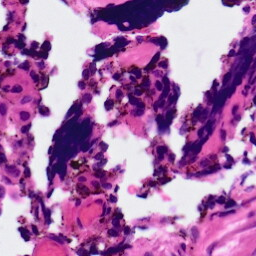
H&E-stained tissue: Ovarian